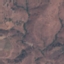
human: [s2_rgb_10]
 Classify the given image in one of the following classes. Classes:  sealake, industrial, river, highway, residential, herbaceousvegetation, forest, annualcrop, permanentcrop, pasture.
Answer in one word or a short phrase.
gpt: HerbaceousVegetation